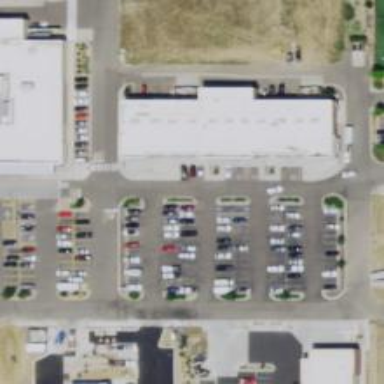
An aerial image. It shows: Parking space is available.